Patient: sex F, age 44
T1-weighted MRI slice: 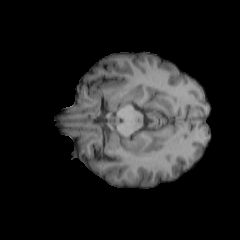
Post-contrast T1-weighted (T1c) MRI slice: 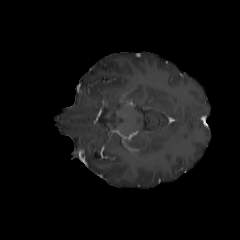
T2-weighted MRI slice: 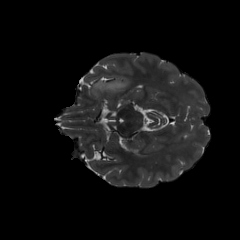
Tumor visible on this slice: yes
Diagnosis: Oligodendroglioma, IDH-mutant, 1p/19q-codeleted
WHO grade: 2